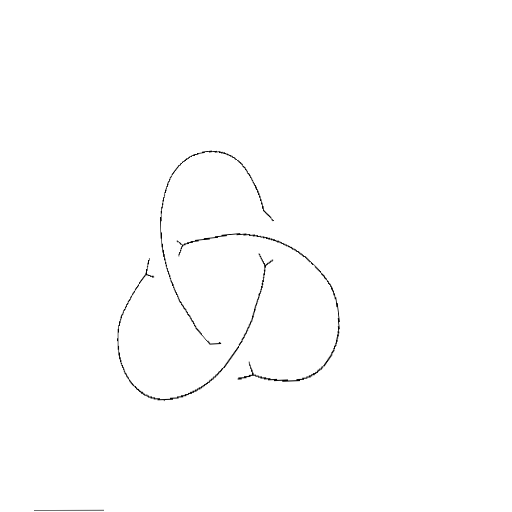
Crossing number: 3